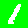
Digit: 1